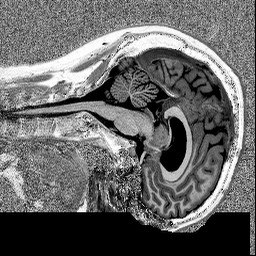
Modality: MP2RAGE
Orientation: sagittal
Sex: male